Lunar surface albedo tile
Center latitude: -2.608
Center longitude: 43.151
Resolution (meters per pixel, mean): 133.62
Tile area (km^2): 18262.04
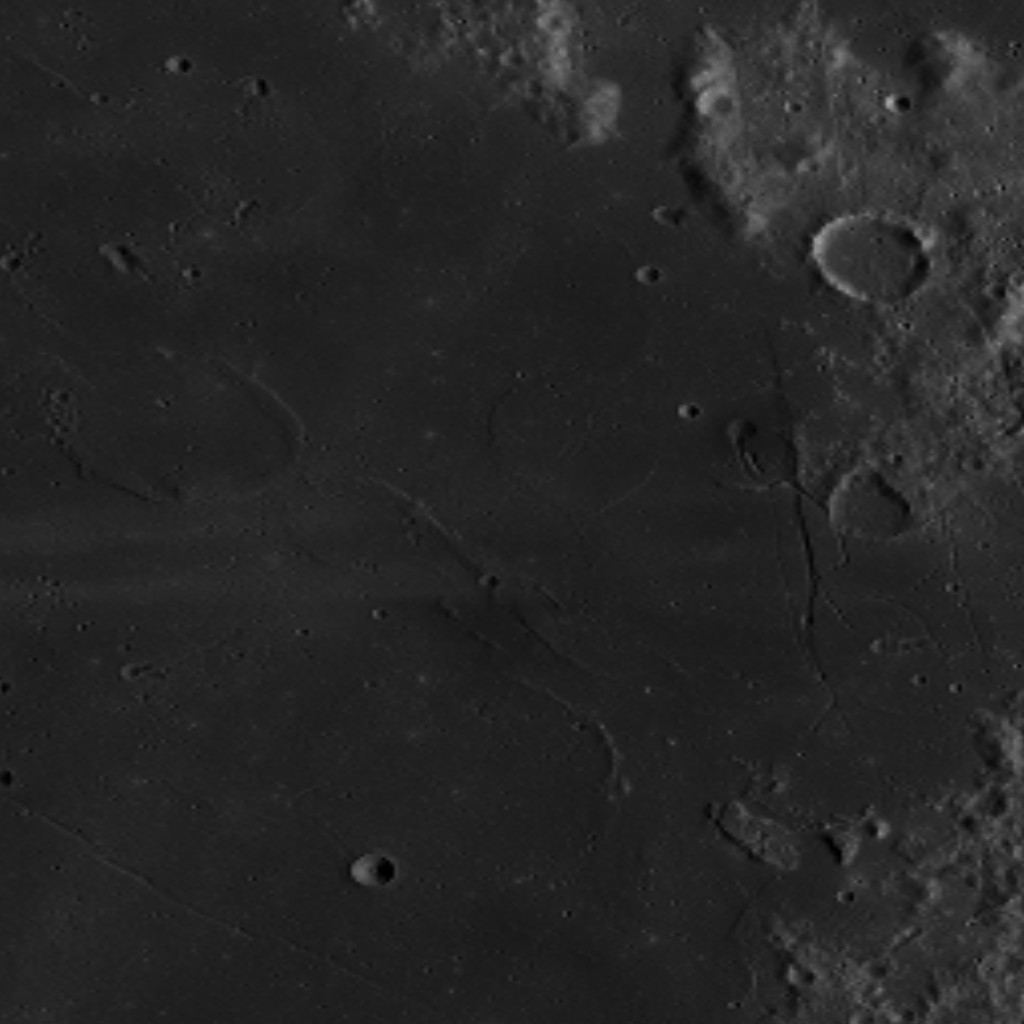